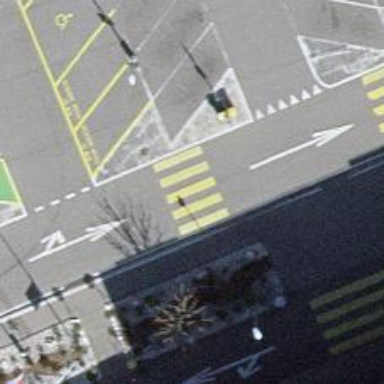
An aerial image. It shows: Uncontrolled zebra crossing on the road.